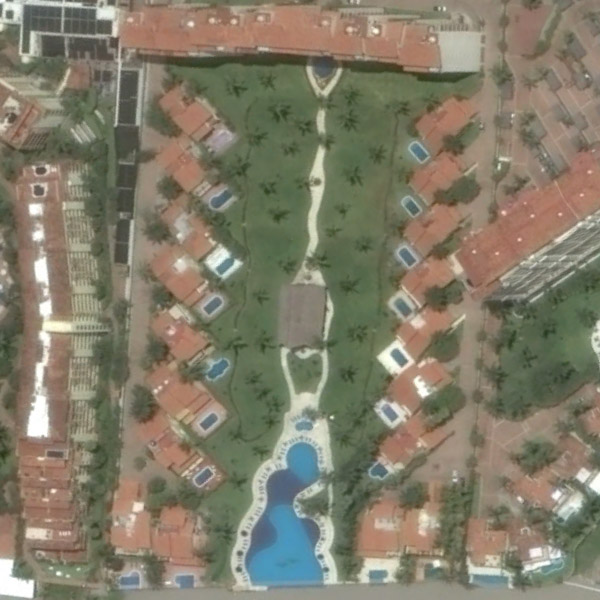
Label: Resort